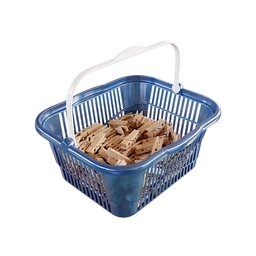
Label: tools